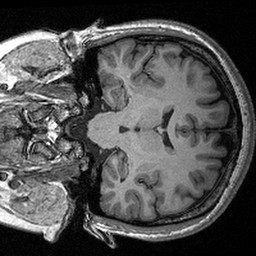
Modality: T1w
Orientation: coronal
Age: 22
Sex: female
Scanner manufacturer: siemens
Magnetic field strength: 3 T
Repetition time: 2.53 s
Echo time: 0.00309 s